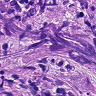
Metastatic tissue present: yes